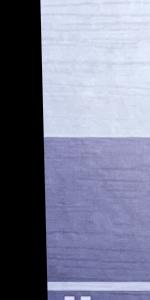
Label: Empty